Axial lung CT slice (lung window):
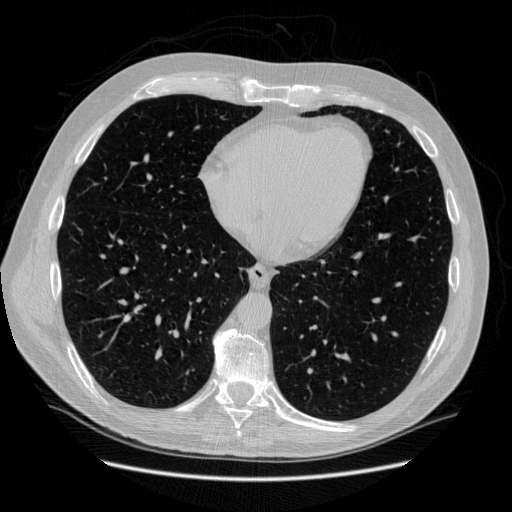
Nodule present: no